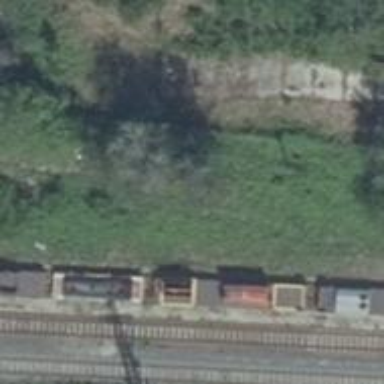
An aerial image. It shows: Abandoned spur railway.